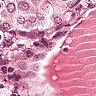
Metastatic tissue present: yes